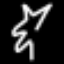
Label: leaf